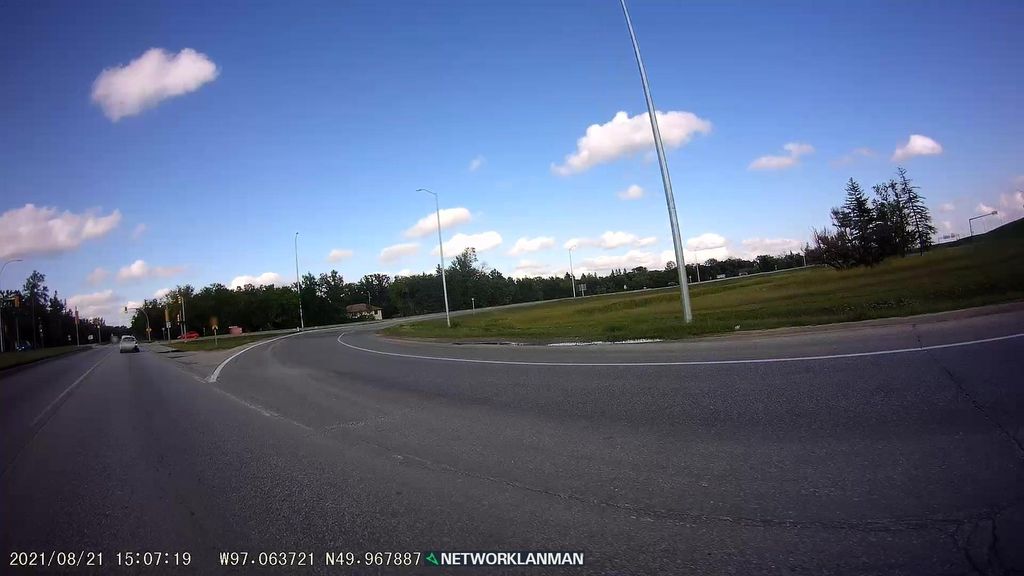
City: winnipeg